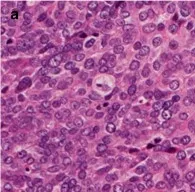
Histological and immunohistochemical findings of the tumor. Hematoxylin-eosin (HE) staining reveals poorly differentiated carcinoma (a).
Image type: pathology (h&e)